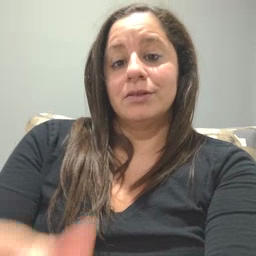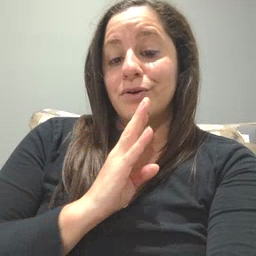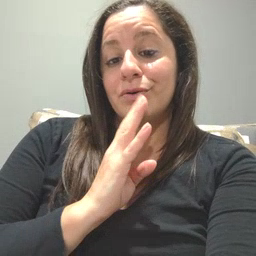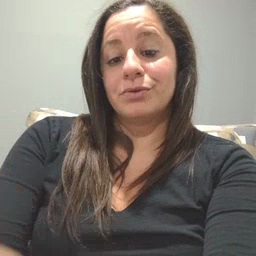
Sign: talk